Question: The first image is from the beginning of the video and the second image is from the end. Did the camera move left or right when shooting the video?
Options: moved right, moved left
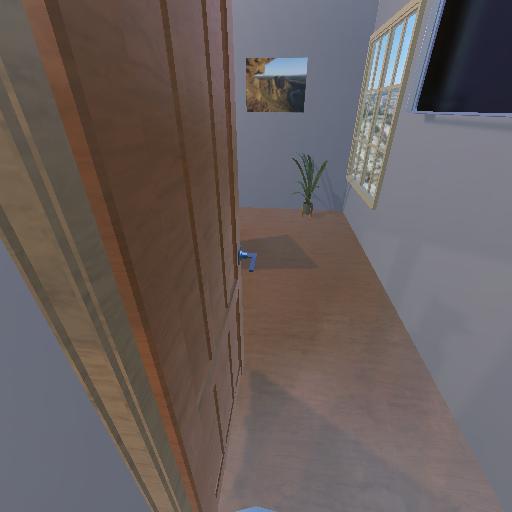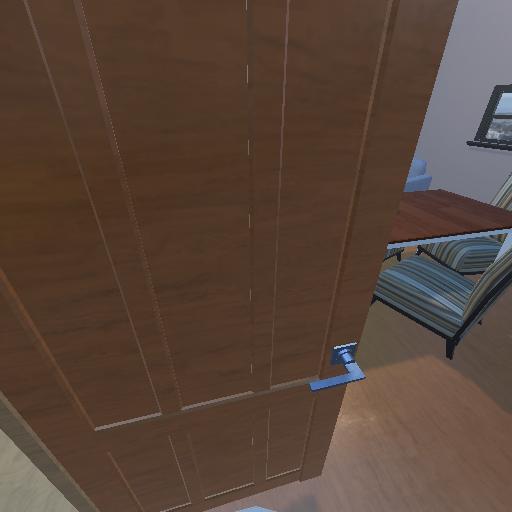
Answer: moved right